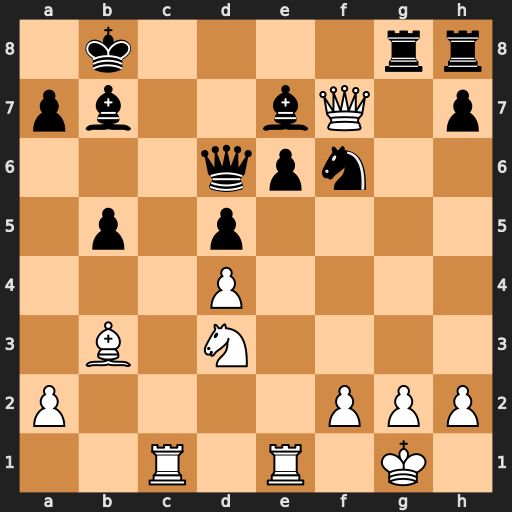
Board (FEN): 1k4rr/pb2bQ1p/3qpn2/1p1p4/3P4/1B1N4/P4PPP/2R1R1K1
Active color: w
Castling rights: -
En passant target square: -
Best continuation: Rxe6 Rf8 Qxe7 Qxe7 Rxe7